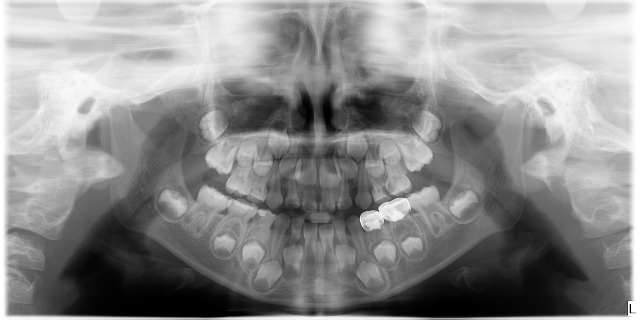
child